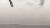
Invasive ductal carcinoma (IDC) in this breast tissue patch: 0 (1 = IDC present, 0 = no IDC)